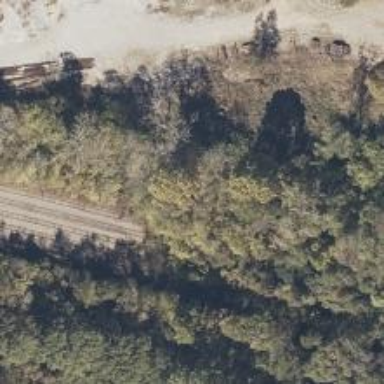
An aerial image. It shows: Abandoned railway yard.